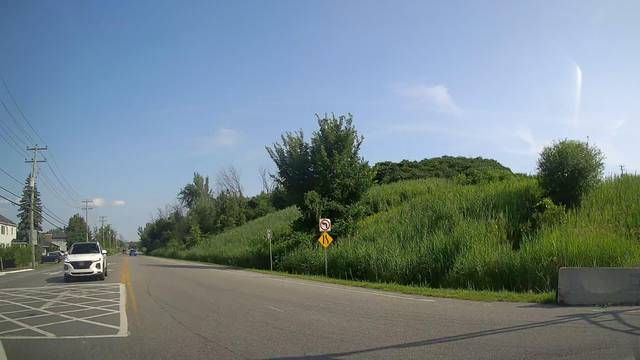
Region: Canada
Coordinates: 45.377, -74.051